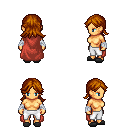
a pixel art fantasy rpg character, female body template, human, tanned skin, maroon cape, white pants, brunette loose hair, white cloth bandages, gray slippers, four views (front, back, left, right), 2x2 character sprite sheet, small pixel art, hard edges, no anti-aliasing